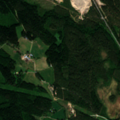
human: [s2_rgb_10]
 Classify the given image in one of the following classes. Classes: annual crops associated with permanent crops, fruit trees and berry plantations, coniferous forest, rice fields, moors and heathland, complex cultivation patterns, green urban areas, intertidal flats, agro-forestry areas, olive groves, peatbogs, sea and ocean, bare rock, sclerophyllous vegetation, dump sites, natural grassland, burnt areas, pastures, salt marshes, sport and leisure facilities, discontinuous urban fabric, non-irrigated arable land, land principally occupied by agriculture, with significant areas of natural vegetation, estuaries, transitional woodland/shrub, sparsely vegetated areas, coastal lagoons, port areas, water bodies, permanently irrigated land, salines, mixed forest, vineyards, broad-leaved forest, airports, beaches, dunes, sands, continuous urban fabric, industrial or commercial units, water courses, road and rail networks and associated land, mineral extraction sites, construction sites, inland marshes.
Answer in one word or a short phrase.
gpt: mineral extraction sites, non-irrigated arable land, coniferous forest, mixed forest, transitional woodland/shrub